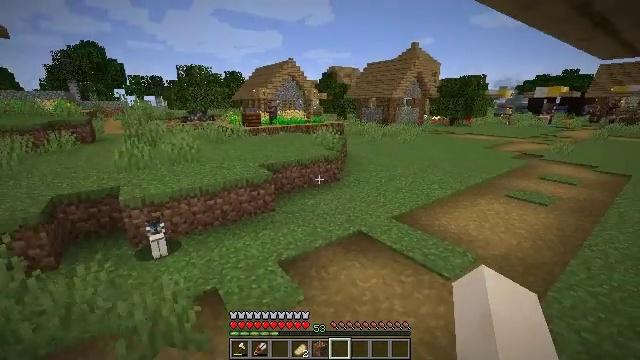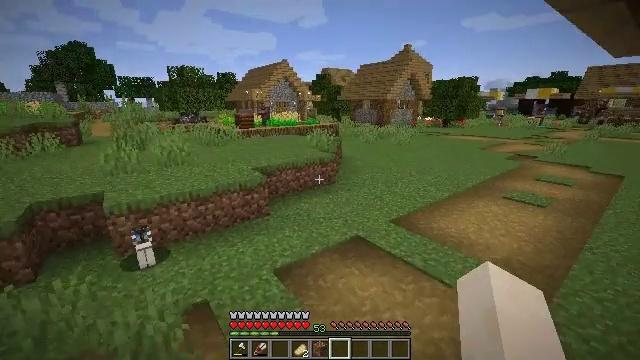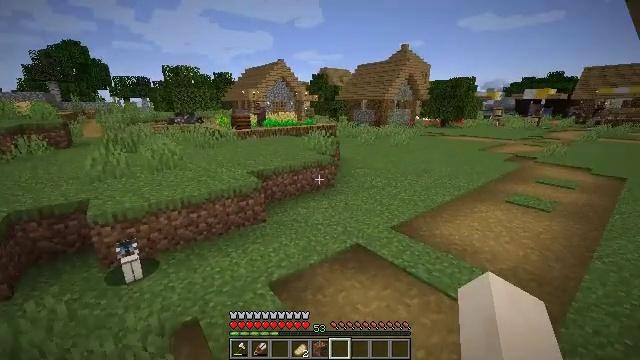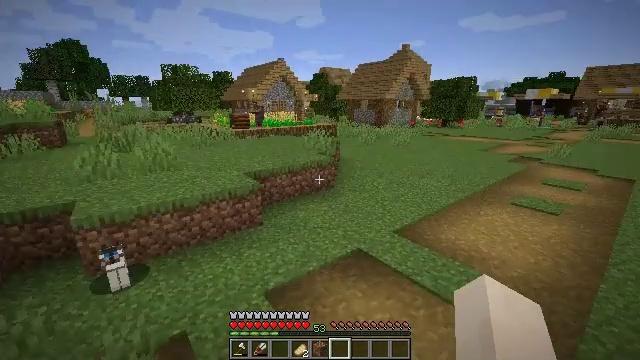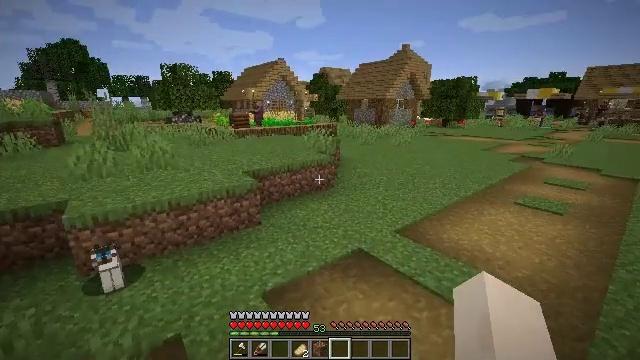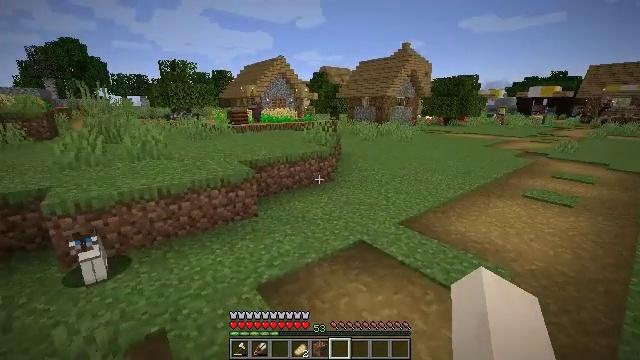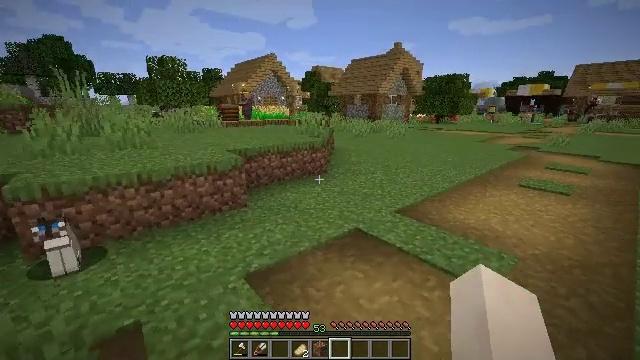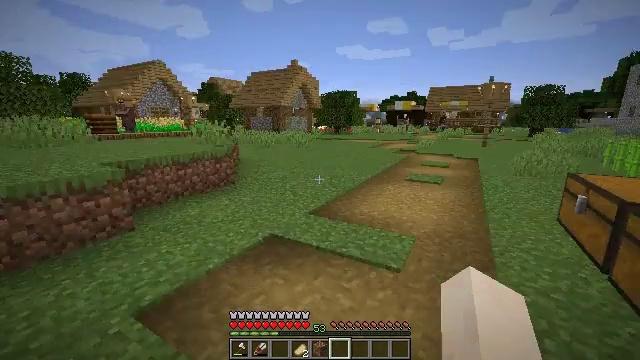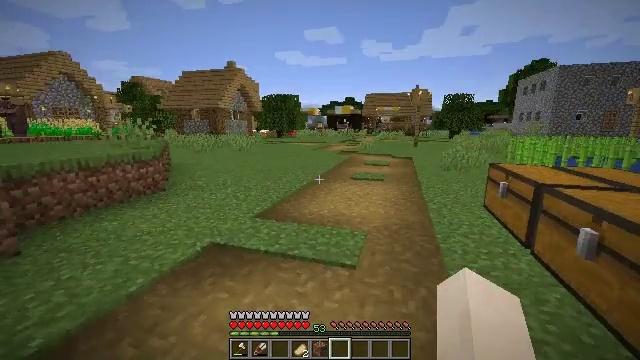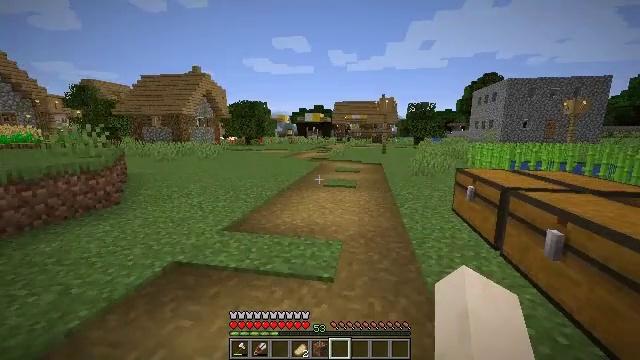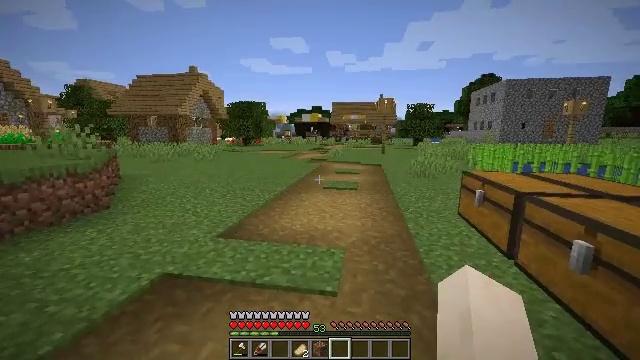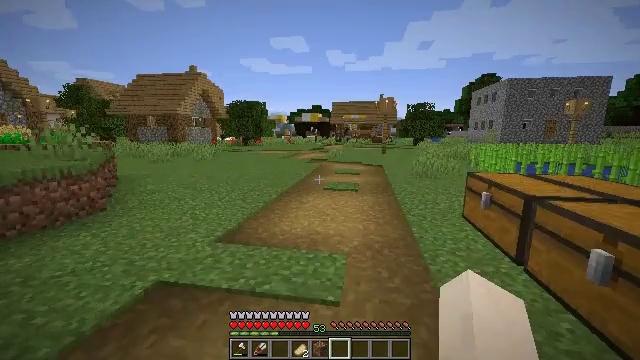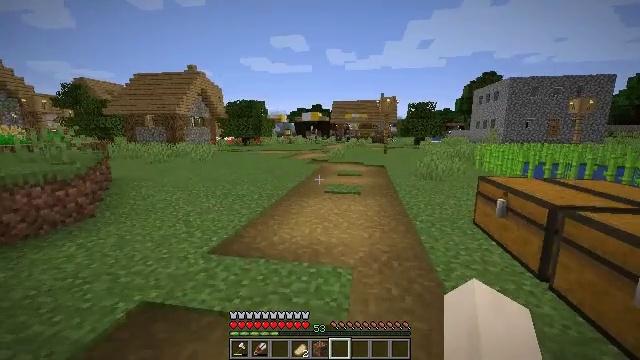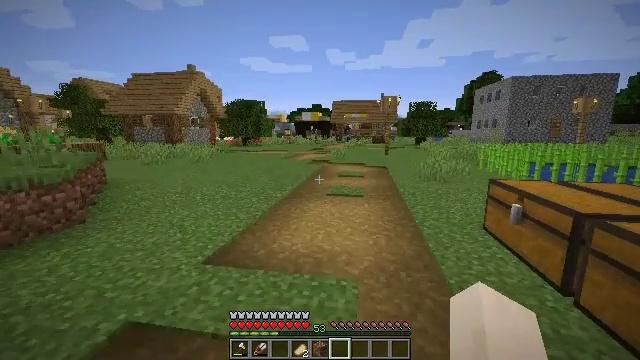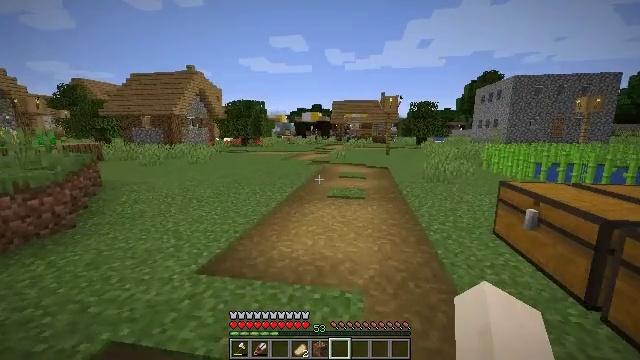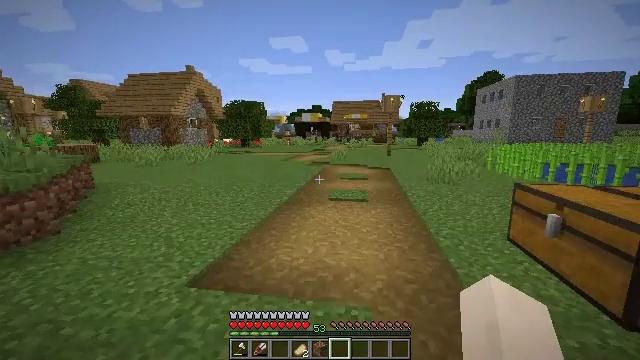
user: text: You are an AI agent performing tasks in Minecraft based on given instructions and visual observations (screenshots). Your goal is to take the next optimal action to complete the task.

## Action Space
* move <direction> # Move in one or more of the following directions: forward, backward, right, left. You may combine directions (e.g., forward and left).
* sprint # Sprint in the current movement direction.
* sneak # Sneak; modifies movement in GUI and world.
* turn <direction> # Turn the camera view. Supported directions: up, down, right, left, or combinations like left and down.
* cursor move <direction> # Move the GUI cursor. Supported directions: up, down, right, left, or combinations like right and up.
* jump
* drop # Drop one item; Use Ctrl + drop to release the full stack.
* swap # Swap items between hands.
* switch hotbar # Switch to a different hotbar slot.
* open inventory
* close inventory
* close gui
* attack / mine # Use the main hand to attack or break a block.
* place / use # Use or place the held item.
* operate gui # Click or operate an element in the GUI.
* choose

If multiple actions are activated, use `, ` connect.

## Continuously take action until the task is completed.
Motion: motion action
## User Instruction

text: Craft the crossbow using sticks, iron, string, and a tripwire hook.
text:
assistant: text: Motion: move forward, turn right
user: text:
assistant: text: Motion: move forward
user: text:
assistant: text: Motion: move forward
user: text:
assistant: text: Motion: move forward
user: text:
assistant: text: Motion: move forward
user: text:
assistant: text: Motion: move forward, turn right
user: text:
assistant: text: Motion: move forward, turn right and up
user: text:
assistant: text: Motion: move forward, turn right and up
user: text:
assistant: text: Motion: move forward, turn right and up
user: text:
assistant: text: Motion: move forward
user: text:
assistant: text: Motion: move forward
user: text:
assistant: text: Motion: move forward
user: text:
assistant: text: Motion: move forward
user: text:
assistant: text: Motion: move forward
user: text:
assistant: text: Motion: move forward
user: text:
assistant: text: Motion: move forward
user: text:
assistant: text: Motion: move forward
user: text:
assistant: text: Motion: move forward
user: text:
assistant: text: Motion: move forward
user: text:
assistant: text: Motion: move forward
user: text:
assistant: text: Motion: move forward
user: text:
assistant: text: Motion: move forward
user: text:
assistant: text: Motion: move forward
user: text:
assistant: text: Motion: move forward
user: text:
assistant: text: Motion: move forward, turn left and up
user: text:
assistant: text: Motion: move forward, turn left and up
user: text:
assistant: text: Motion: move forward, turn left and up
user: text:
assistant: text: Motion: move forward and move right
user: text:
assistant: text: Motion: move forward and move right
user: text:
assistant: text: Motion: move forward and move right